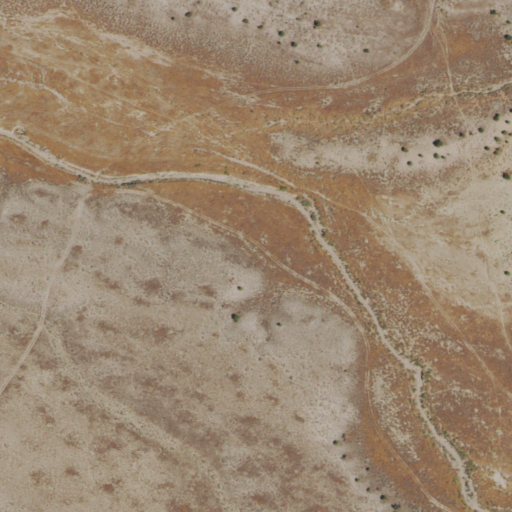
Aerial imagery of valley in Nevada named Currie Canyon containing shrub and grassland